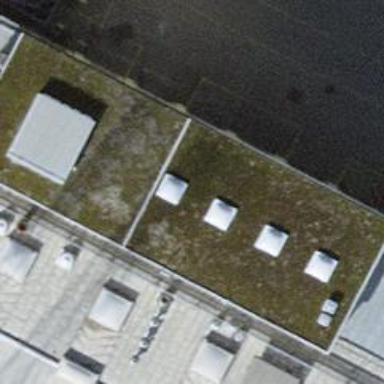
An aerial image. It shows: Building with flat roof.